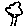
Label: tree